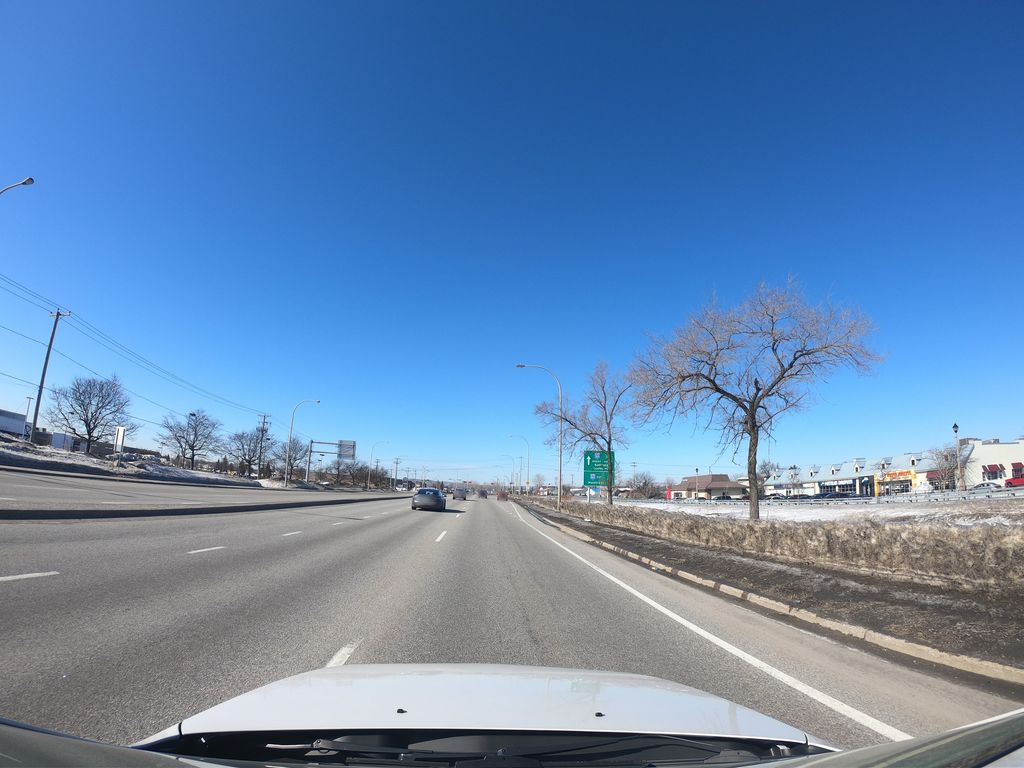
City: ottawa-gatineau